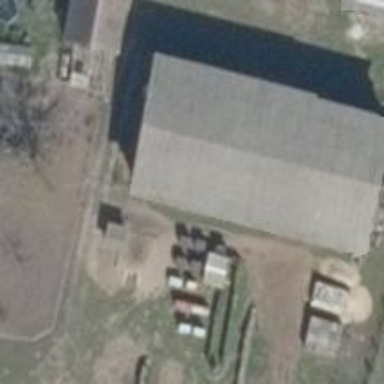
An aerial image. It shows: Building with gabled roof.